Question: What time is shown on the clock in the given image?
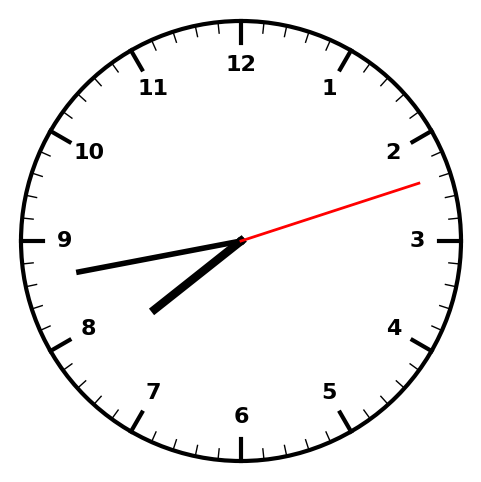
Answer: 07:43:12